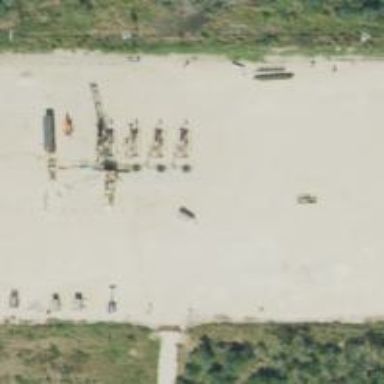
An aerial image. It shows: Petroleum well.